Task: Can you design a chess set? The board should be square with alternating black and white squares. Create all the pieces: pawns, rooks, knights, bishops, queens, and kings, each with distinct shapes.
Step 754:
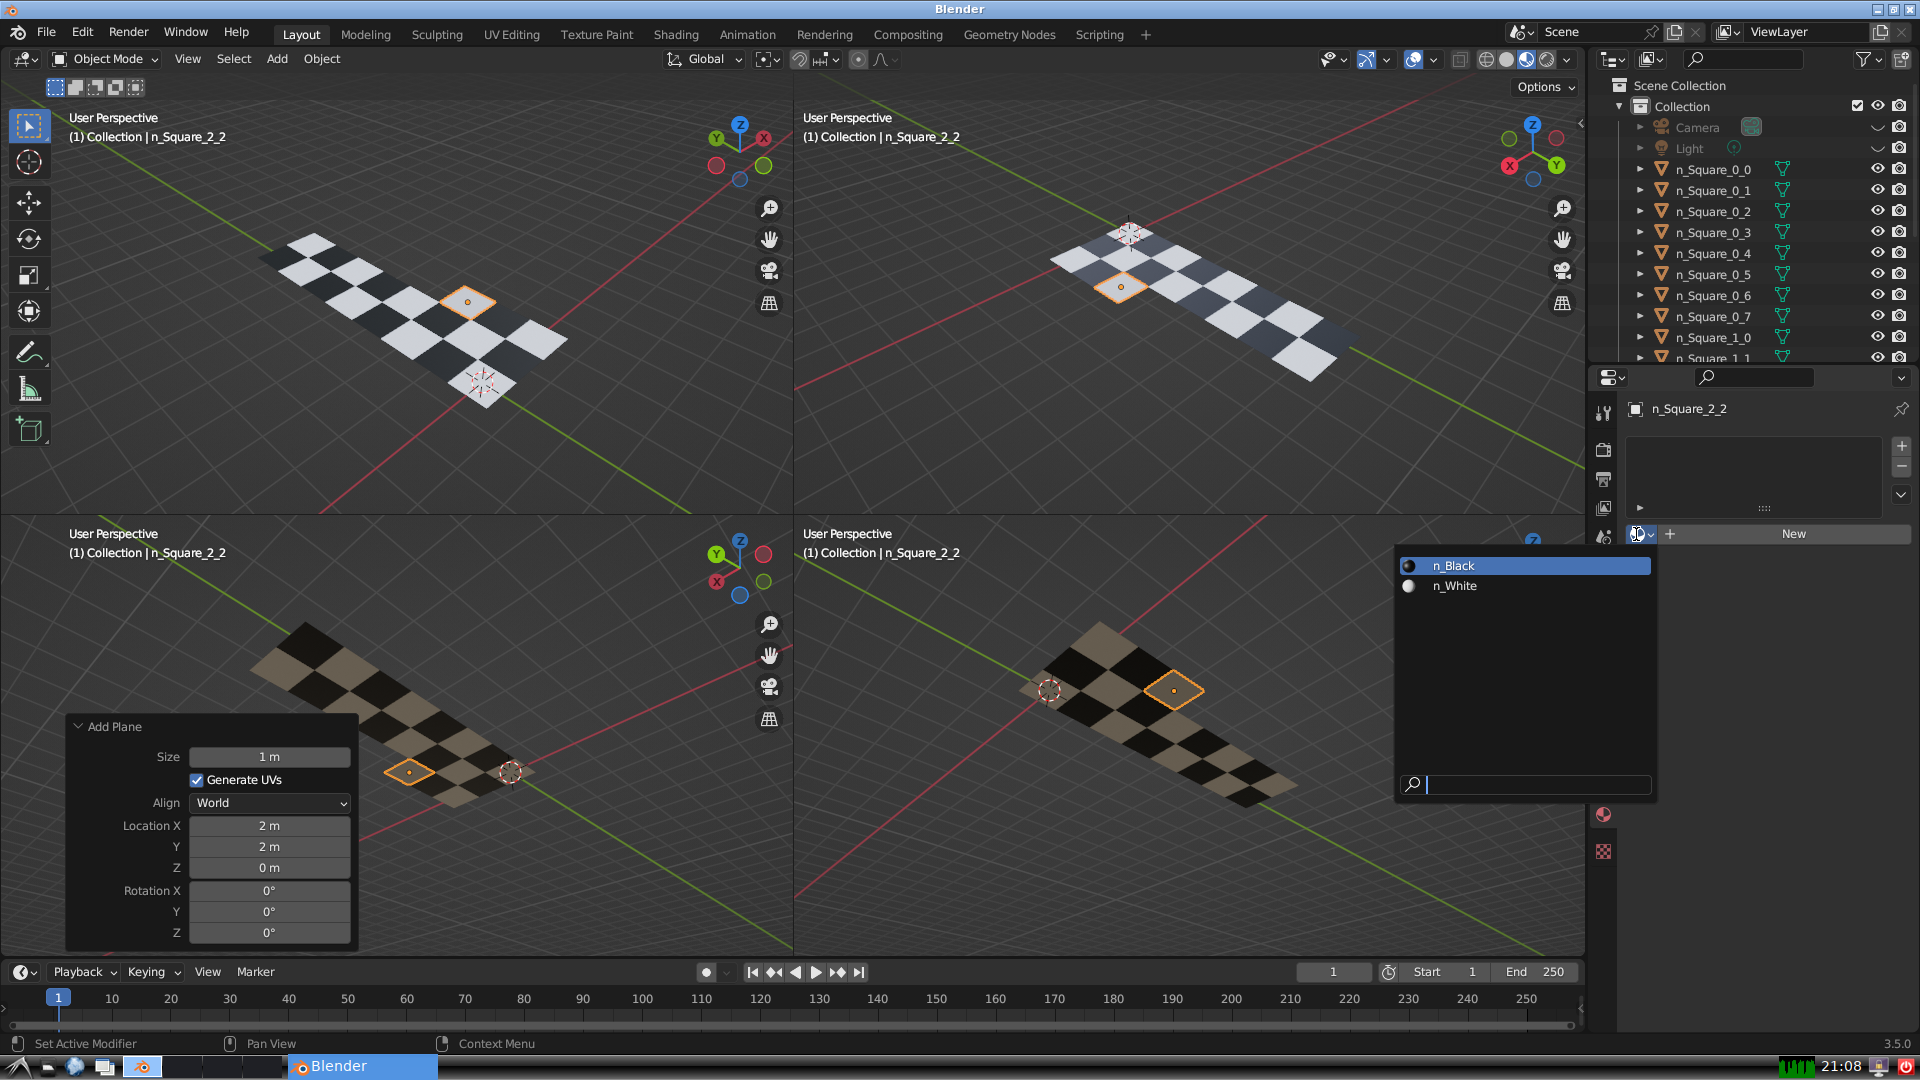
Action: input_text: n_White